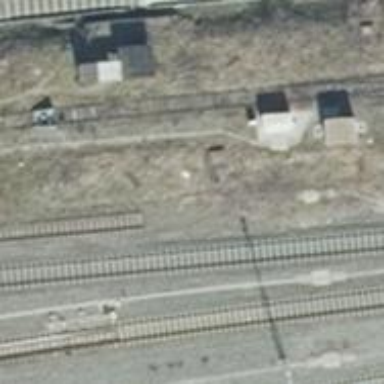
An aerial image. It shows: Abandoned railway yard is depicted.